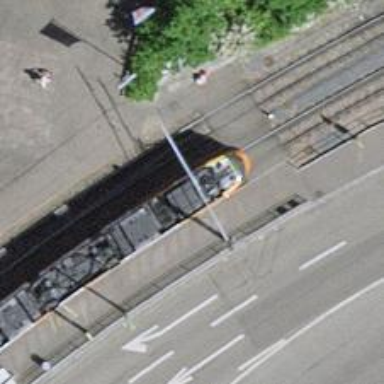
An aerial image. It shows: Tram stop for public transport.